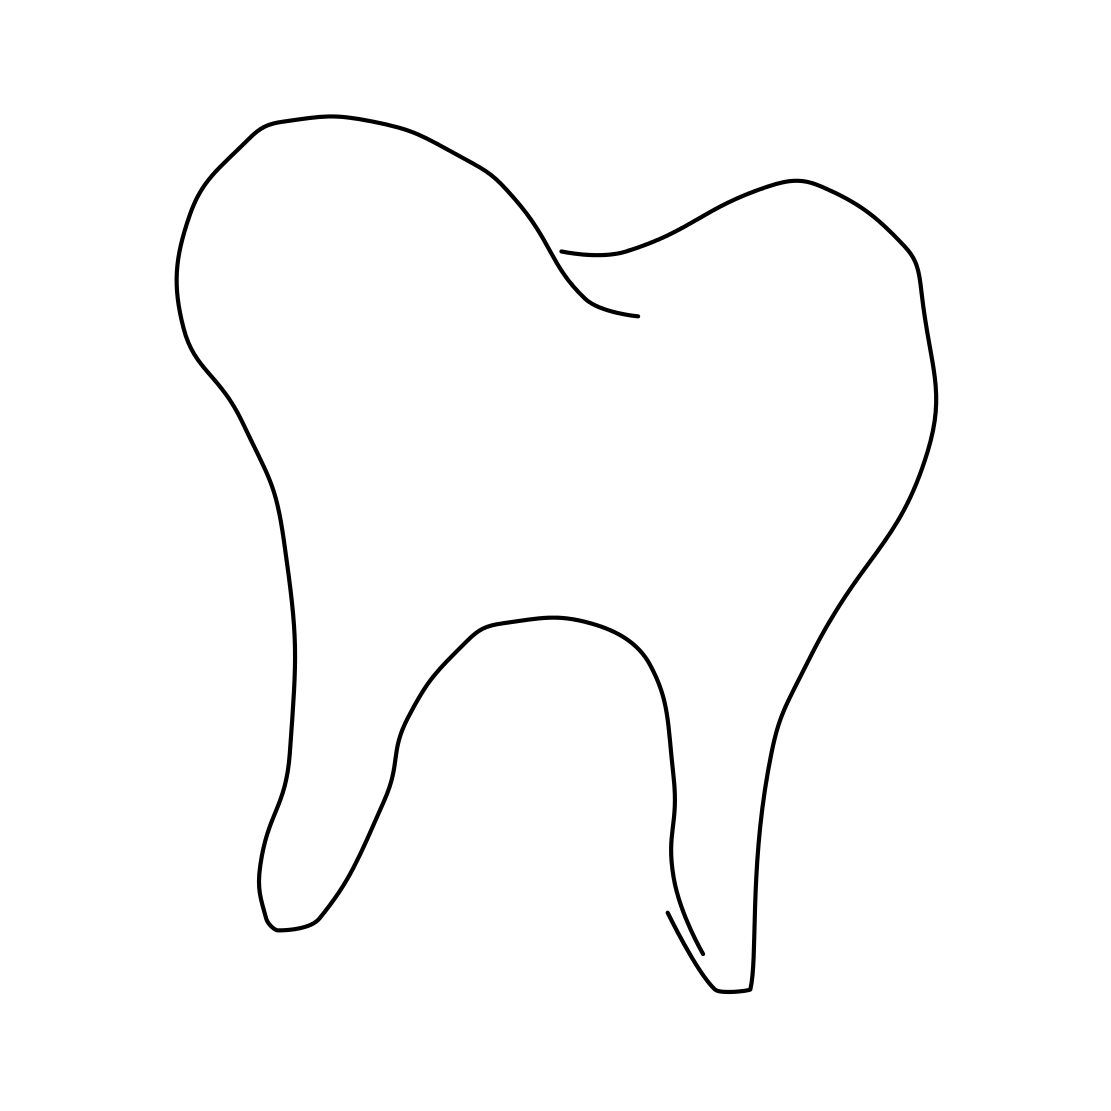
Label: tooth